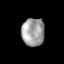
Tissue: lung
Cell type: Epithelial cells
Senescence score: 0.2397
Nuclear area (px): 633
Mean DAPI intensity: 158.534